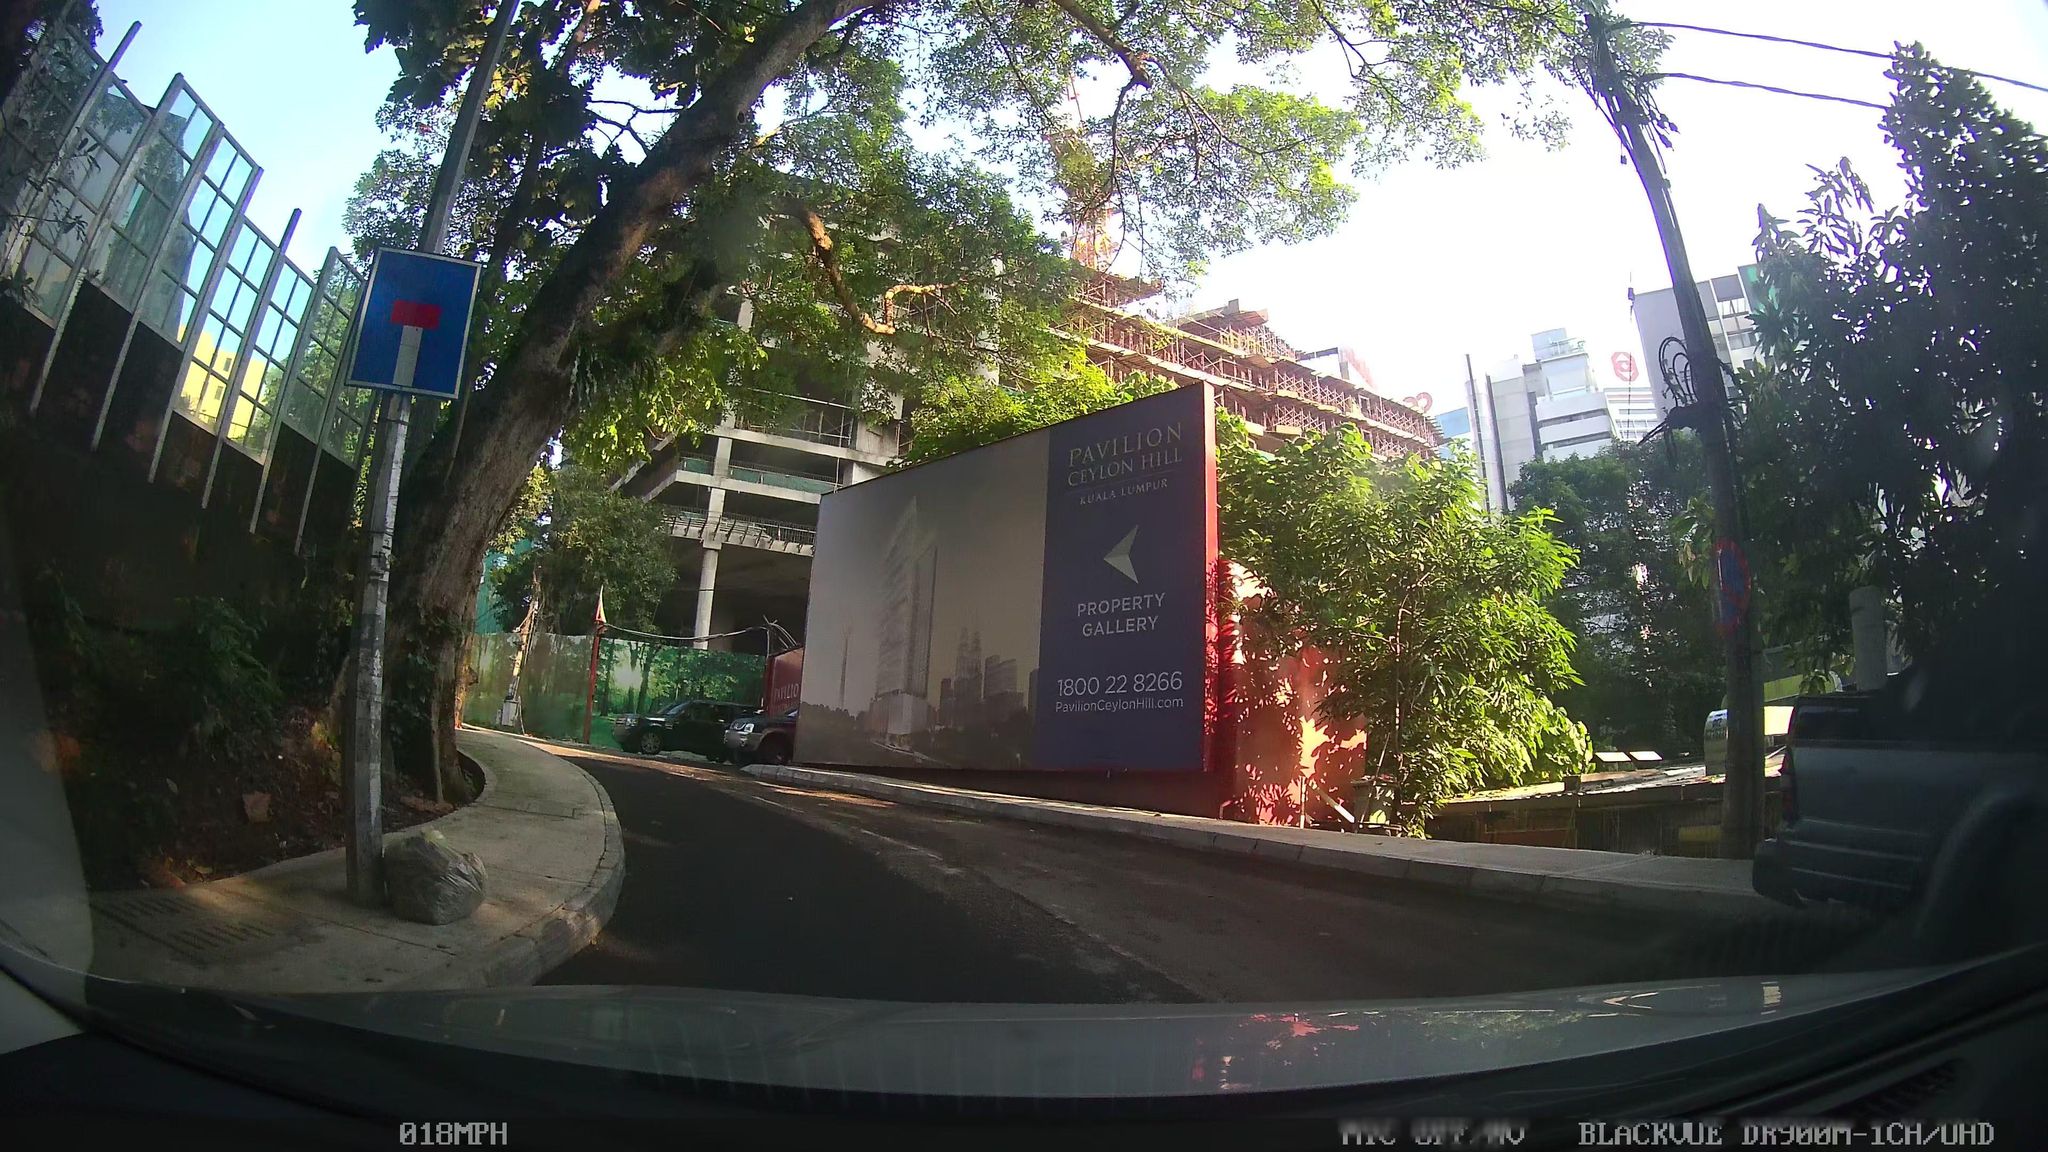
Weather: clear
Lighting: day
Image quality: good
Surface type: driving surface
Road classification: residential
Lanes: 1
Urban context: urban centre
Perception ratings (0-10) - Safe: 5.57, Lively: 6.47, Beautiful: 5.96, Boring: 1.1, Depressing: 3.69, Wealthy: 8.06